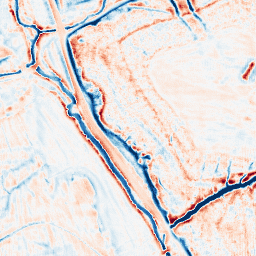
Category: edge_preserving
Decomposition family: bilateral
Decomposition parameters: d: 15
sigma_color: 75
sigma_space: 100
Upsampling method: fft_zeropad
Upsampling parameters: scale: 8
Upsampling scale: 8